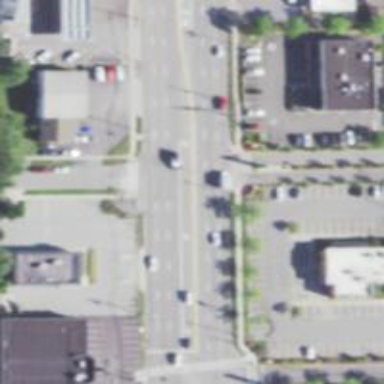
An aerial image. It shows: Primary highway with separate asphalt sidewalks.